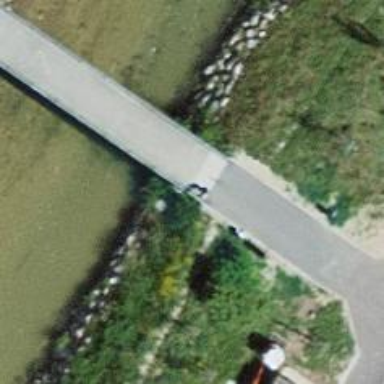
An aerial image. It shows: Path on bridge.